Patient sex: M
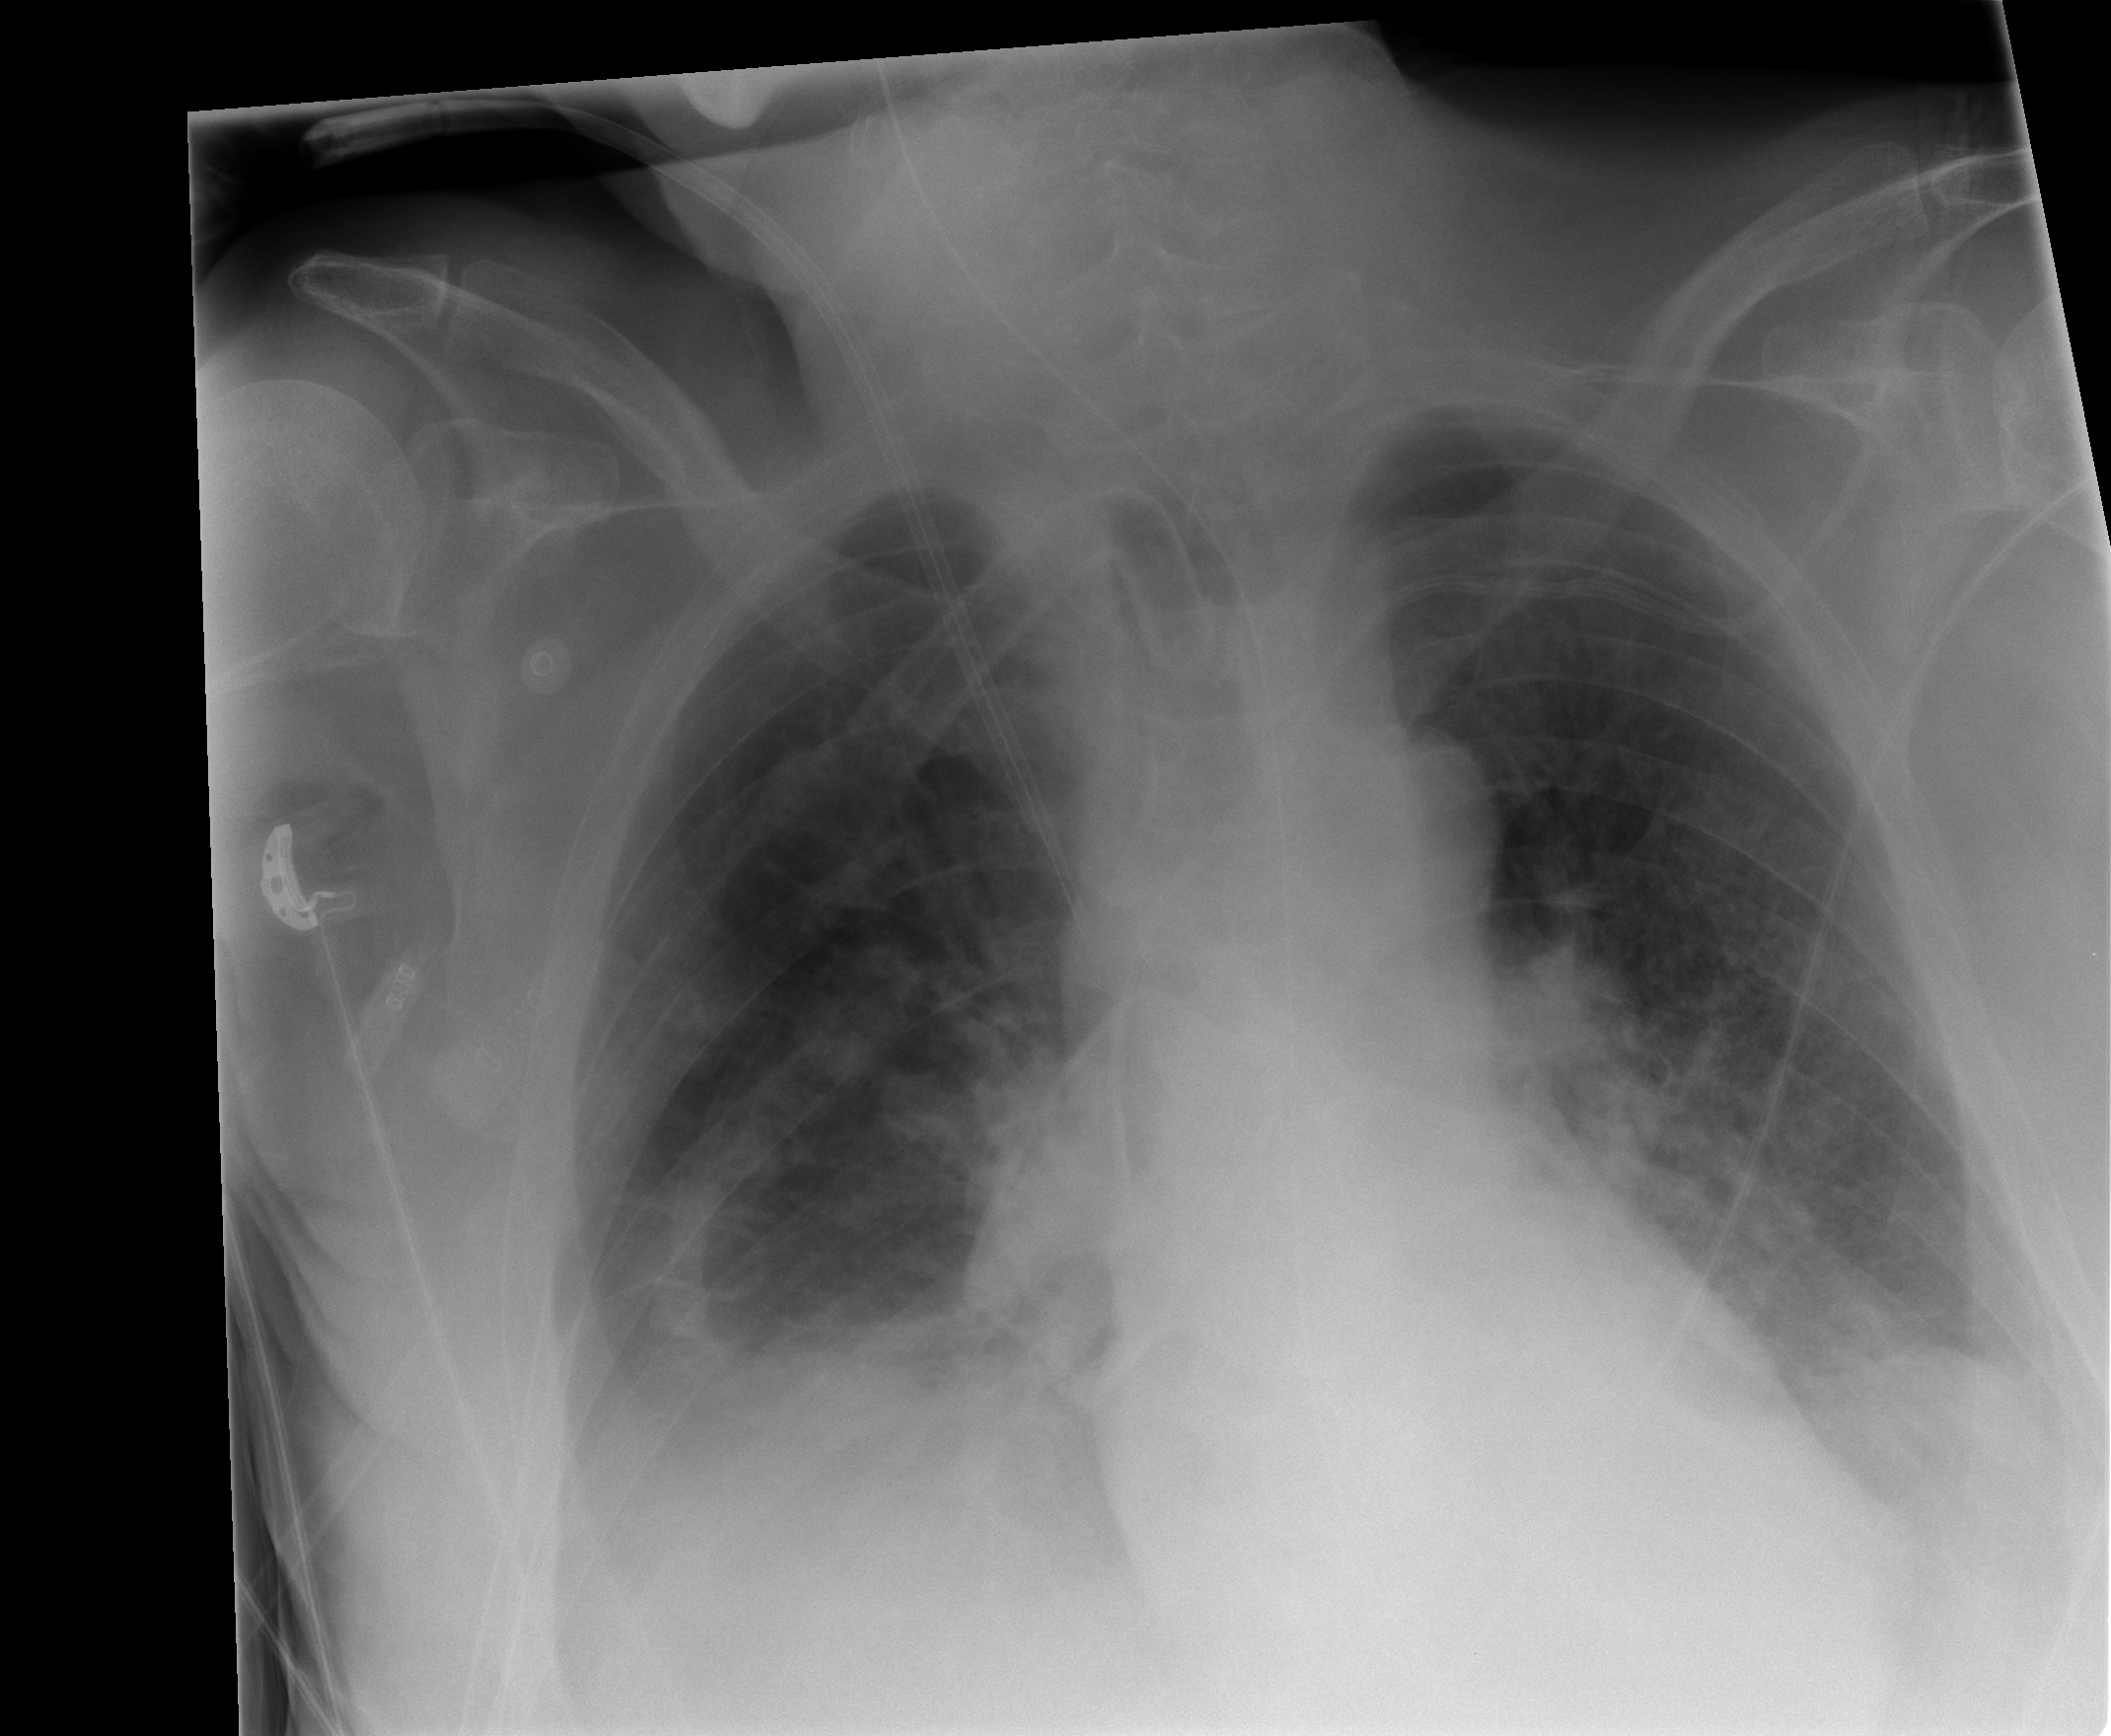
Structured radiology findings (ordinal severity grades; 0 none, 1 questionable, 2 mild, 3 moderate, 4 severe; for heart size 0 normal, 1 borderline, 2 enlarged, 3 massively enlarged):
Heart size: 0
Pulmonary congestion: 2
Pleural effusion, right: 3
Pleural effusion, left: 2
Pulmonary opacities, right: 2
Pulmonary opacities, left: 0
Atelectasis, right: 2
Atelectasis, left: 2